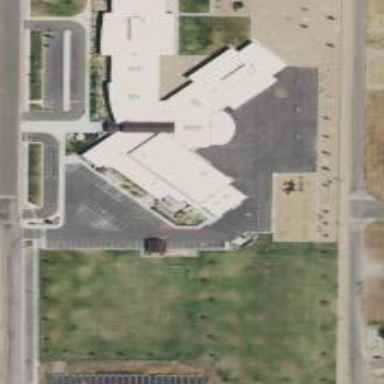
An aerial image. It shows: School building.